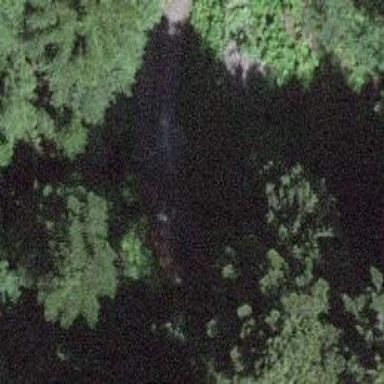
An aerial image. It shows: Culvert tunnel.